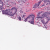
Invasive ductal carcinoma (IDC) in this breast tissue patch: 1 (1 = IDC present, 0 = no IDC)